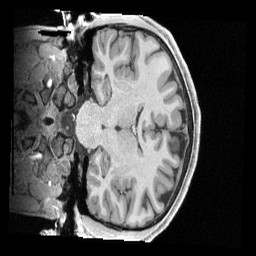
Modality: T1w
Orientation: coronal
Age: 21
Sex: male
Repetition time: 2.4 s
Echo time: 0.00222 s